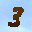
Label: 3